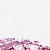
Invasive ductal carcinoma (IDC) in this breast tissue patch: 0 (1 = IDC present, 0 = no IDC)